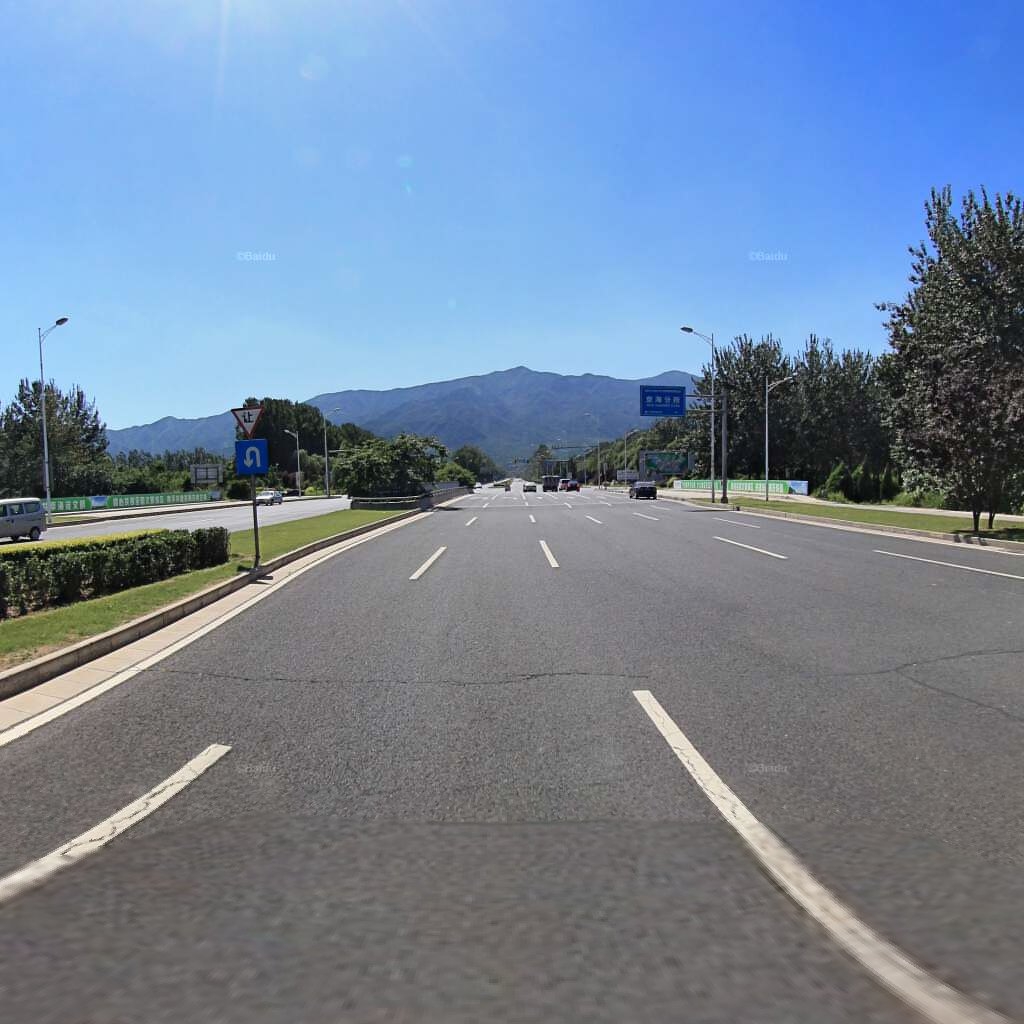
Region: Haidian
Road damage annotations: transverse crack, transverse crack, longitudinal crack, longitudinal crack